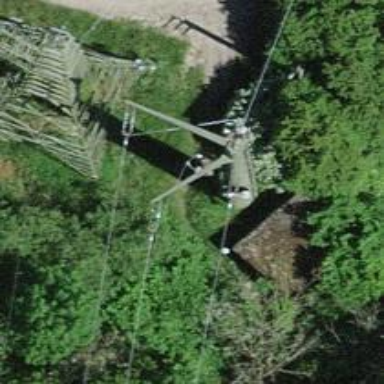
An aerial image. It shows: Power line in the image.